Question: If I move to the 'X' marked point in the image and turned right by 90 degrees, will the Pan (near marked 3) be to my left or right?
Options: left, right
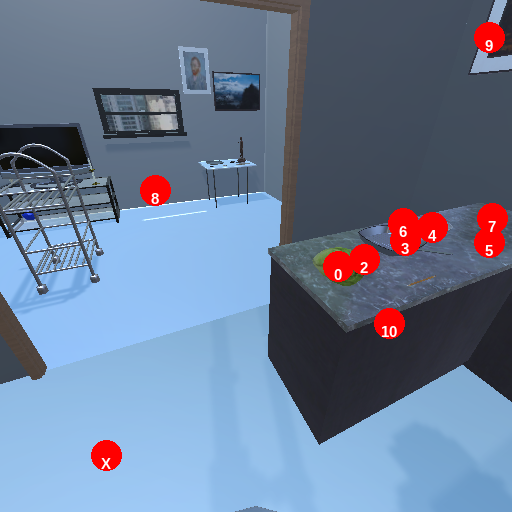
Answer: left